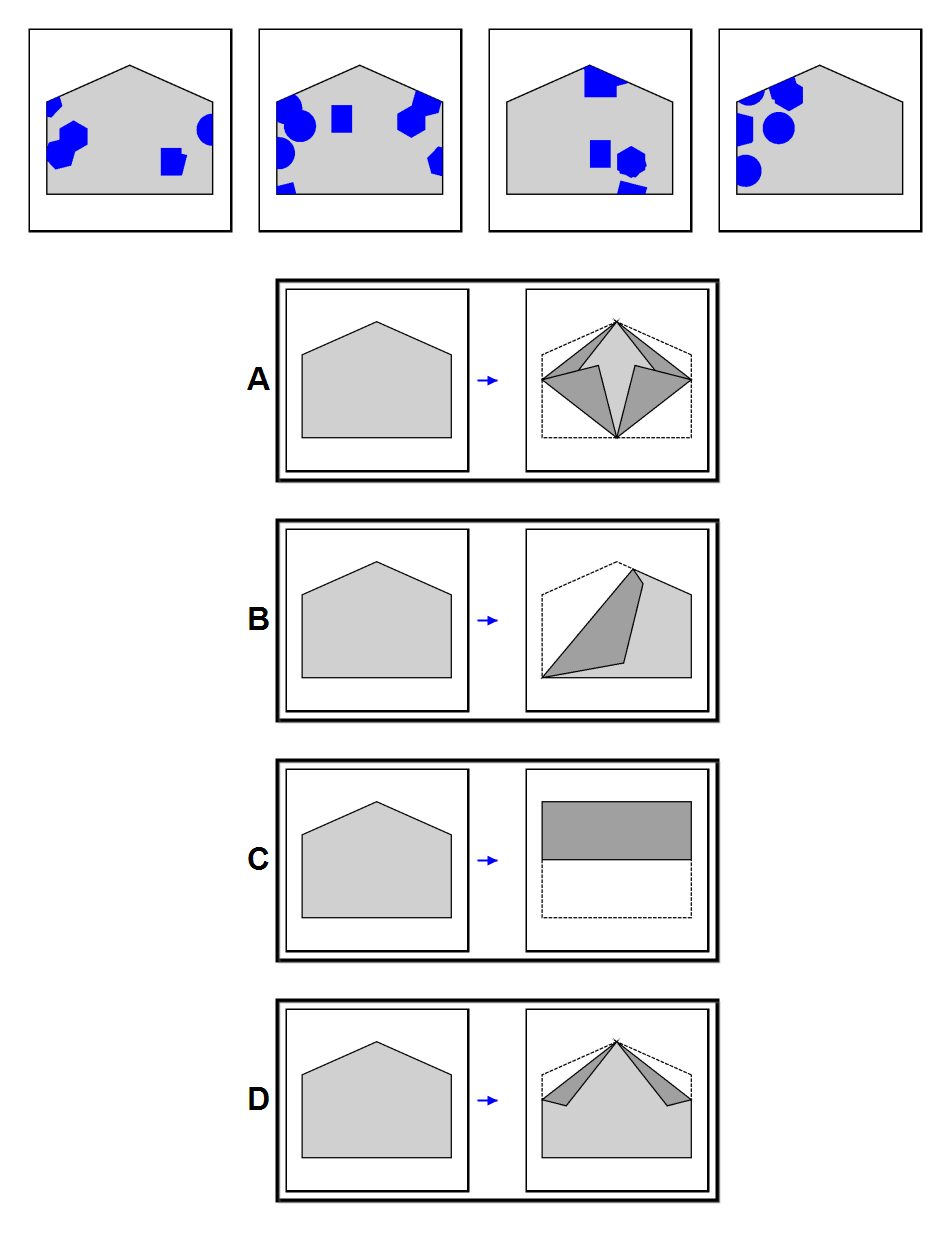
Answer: A